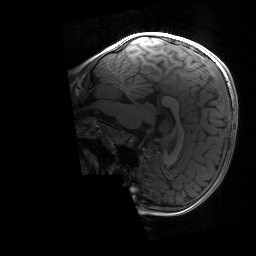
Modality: T1w
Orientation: sagittal
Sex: male
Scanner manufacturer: siemens
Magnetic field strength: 3 T
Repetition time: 1.9 s
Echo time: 0.00243 s